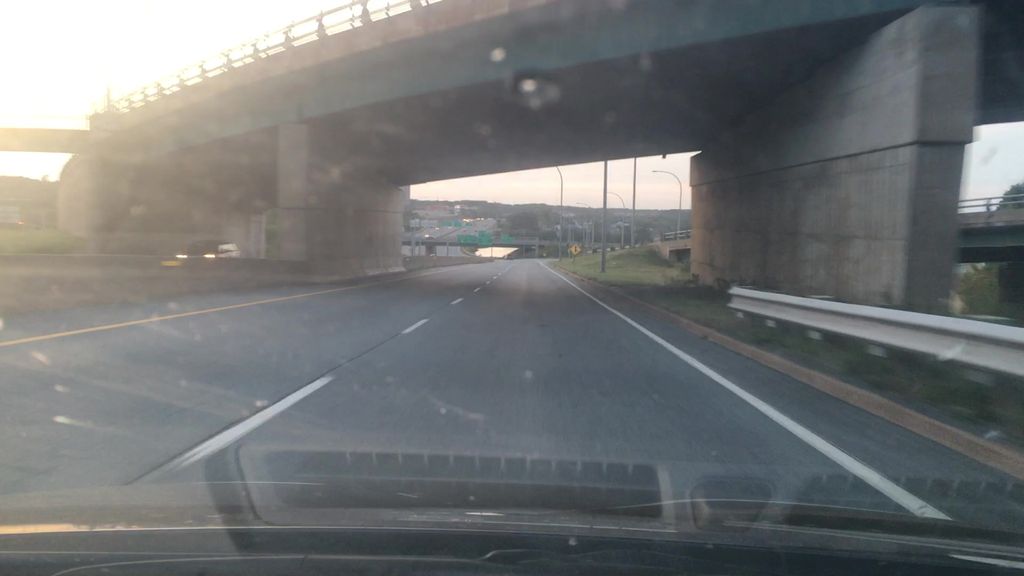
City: halifax